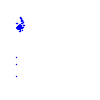
Particle: electron